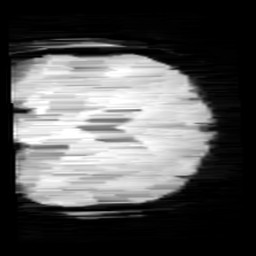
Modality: minIP
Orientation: coronal
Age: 12
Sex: male
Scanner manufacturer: siemens
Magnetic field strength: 3 T
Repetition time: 0.027 s
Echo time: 0.02 s